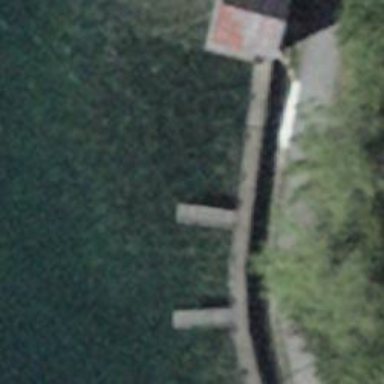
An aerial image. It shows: Man-made pier.